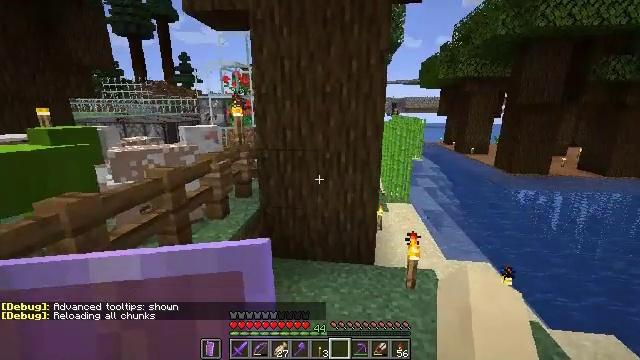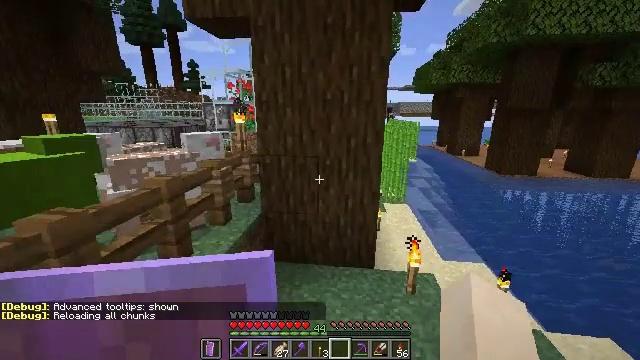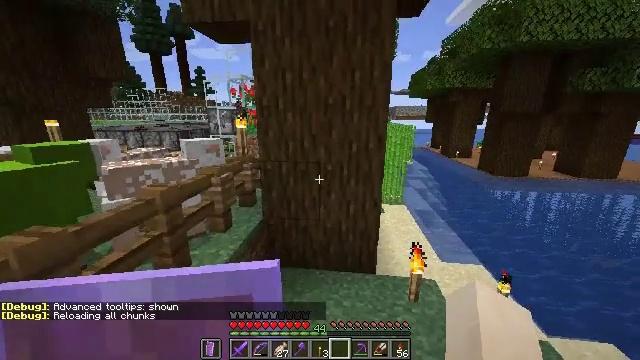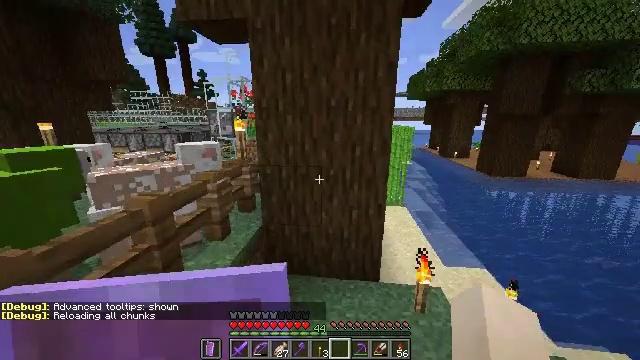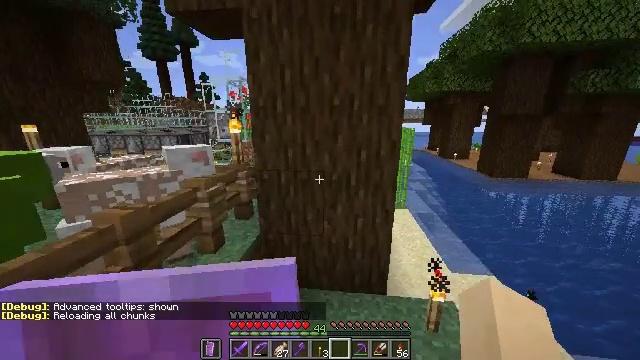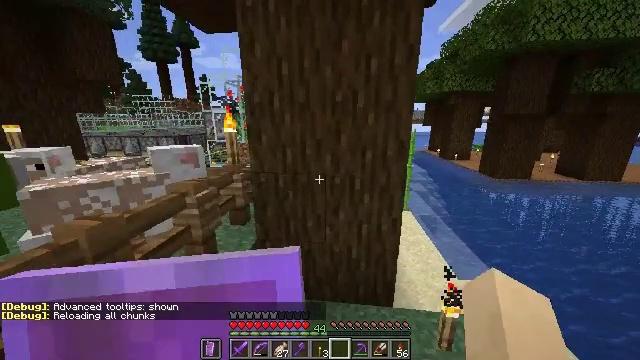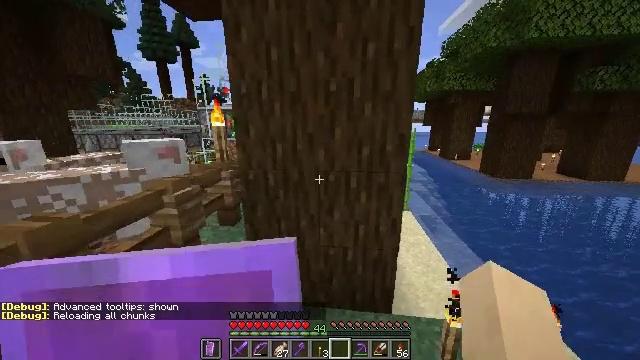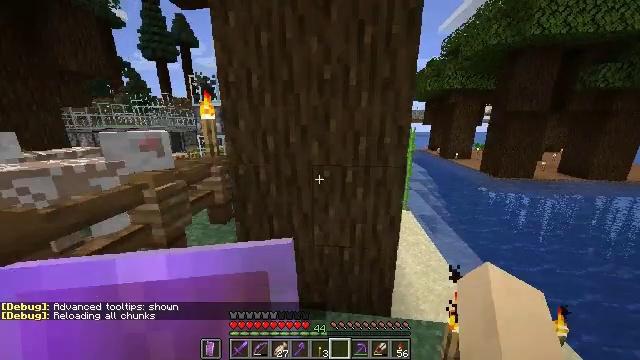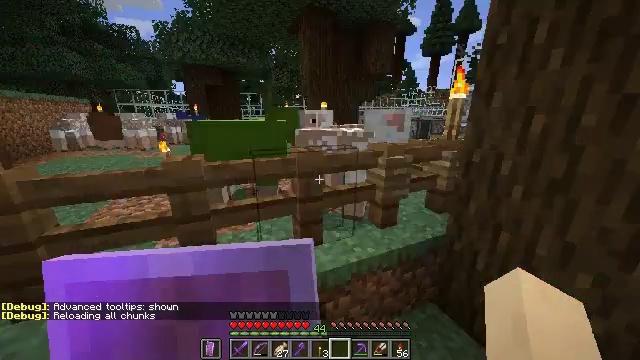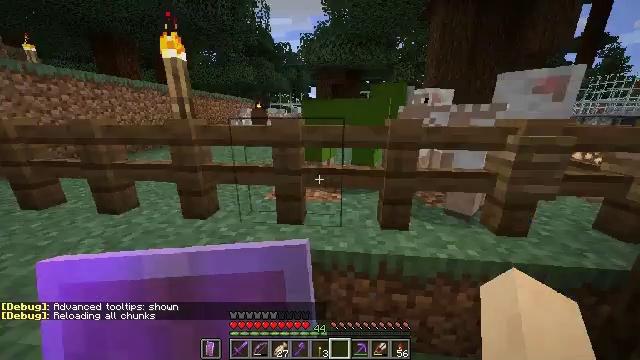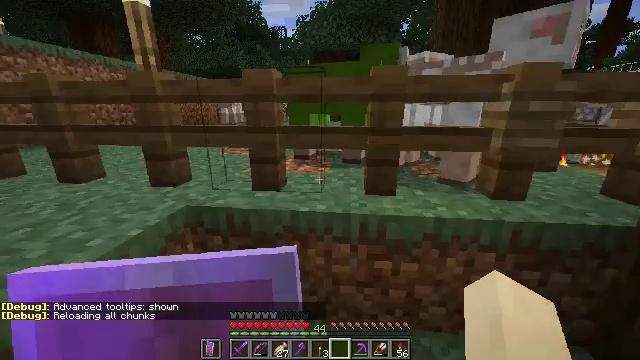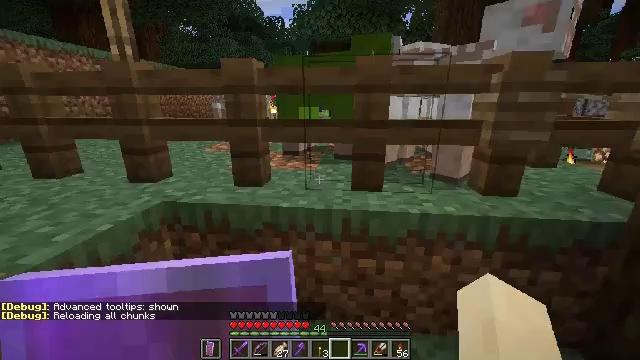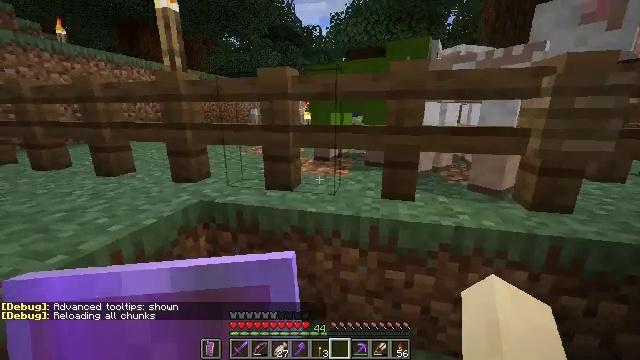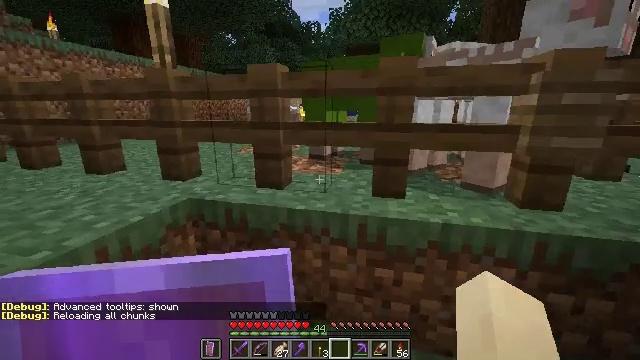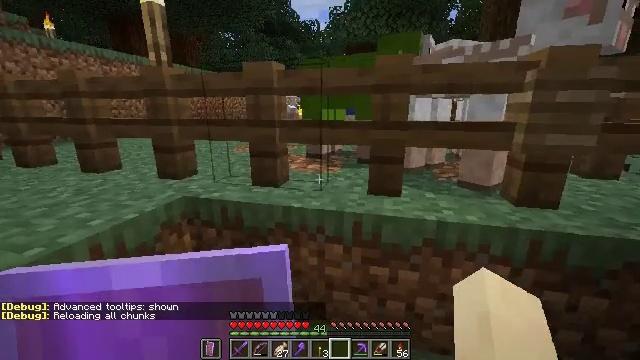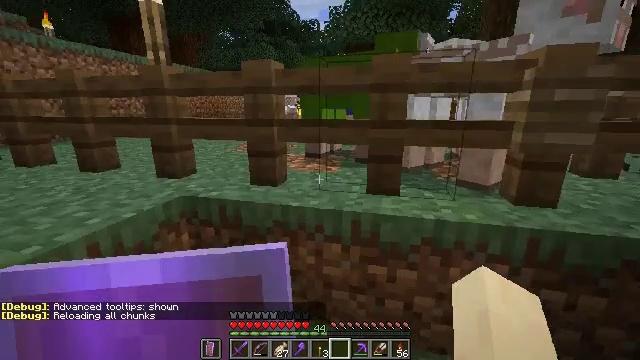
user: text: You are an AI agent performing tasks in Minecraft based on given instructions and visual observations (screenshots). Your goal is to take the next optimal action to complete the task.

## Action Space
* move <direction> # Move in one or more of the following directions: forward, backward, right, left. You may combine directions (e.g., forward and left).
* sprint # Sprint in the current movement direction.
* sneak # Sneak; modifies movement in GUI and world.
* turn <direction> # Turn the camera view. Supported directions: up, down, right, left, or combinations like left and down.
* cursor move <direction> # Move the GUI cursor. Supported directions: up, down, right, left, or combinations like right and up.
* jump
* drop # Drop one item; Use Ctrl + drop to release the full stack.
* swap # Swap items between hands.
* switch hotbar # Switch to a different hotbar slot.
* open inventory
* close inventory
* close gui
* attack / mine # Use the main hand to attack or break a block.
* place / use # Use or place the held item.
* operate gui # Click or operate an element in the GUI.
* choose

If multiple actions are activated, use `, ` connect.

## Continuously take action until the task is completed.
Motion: motion action
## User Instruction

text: Break the bone block to gather material.
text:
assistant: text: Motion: move forward, sprint
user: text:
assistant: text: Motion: move forward, sprint
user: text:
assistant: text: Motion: move forward, sprint
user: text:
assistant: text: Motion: move forward, sprint
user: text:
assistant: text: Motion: move forward, sprint
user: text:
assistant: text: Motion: move forward and move right, sprint
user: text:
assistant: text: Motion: move forward and move right, sprint
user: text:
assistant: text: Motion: move forward and move right, sprint, turn left and down
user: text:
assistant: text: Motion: turn left
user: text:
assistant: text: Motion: no_op
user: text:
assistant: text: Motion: no_op
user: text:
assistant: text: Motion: turn left and up
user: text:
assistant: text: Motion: no_op
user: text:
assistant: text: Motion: no_op
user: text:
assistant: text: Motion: no_op
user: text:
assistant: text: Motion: turn right
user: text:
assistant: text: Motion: move forward, turn right and down
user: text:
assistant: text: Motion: move forward, turn right and down
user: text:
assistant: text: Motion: move forward, turn right
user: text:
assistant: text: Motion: move forward and move right
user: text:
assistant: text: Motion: move forward and move right
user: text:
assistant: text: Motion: move forward and move right
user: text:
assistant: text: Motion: move forward and move right
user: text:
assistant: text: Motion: move forward and move right
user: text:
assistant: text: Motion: move forward and move right, sprint
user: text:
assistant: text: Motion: move forward and move right, sprint
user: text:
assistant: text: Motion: move forward and move right, sprint, turn left
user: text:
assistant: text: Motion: move forward and move right, sprint, turn left
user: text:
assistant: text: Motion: move forward and move right, sprint, turn left and up
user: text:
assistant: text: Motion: move forward, sprint, turn left and up